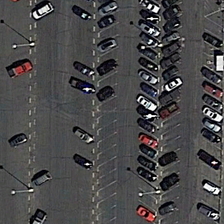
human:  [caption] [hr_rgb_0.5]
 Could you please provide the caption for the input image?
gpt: a lot of cars parked in the parking lot .

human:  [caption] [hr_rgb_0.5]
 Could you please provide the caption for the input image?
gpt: a lot of cars parked in the parking lot .

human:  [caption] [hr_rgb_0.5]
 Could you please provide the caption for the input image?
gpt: there is a large parking lot next to the road .

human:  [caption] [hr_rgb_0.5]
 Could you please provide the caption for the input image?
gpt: there is a large parking lot next to the road .

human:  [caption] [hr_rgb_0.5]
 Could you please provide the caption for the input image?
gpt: a lot of cars parked in the parking lot .